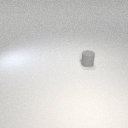
small gray rubber cylinder